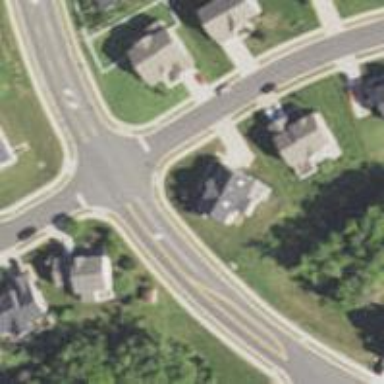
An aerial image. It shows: Marked road crossing.